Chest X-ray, AP view. Patient: 67 years old, sex F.
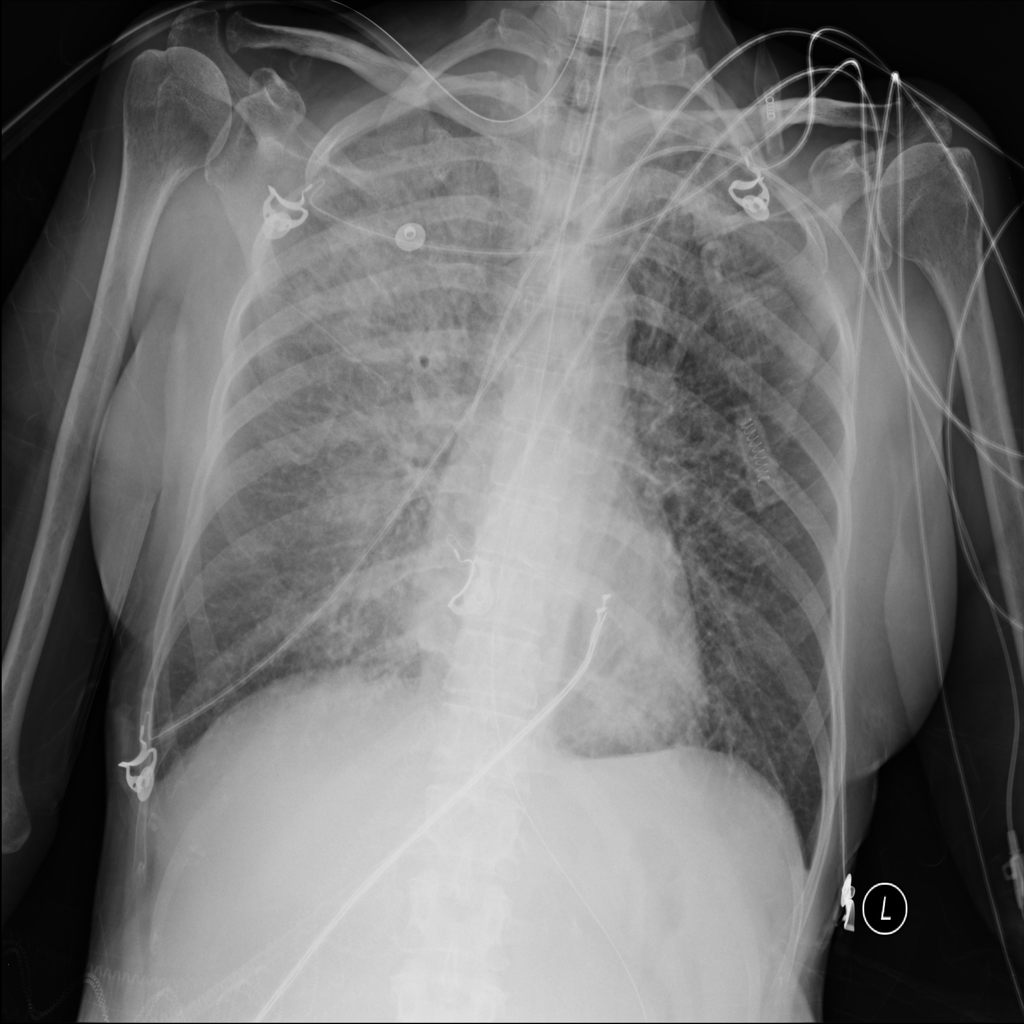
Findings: Infiltration